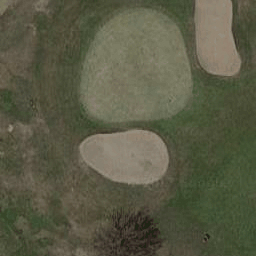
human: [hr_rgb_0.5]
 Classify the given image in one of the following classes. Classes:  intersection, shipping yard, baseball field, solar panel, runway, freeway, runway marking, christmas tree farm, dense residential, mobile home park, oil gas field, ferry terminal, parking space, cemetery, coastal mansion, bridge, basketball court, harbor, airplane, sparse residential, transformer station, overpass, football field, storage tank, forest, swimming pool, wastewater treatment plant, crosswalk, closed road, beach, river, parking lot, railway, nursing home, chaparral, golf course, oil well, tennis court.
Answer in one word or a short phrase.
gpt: golf course